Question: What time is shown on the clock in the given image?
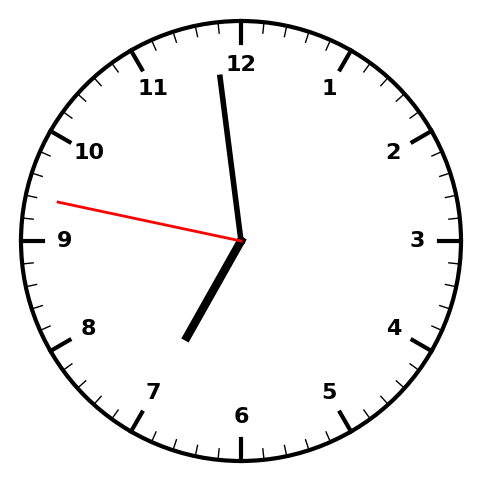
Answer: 06:58:47